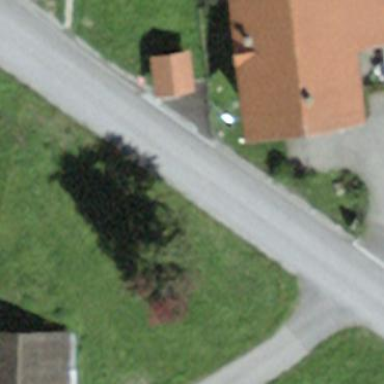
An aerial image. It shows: Detached building with gabled roof.